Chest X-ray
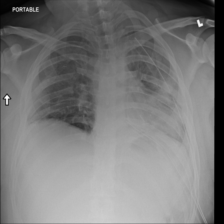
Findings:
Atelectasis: positive
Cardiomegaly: negative
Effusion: negative
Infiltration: positive
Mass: negative
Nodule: negative
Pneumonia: negative
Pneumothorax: negative
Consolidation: negative
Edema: negative
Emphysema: negative
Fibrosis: negative
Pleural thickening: negative
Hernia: negative